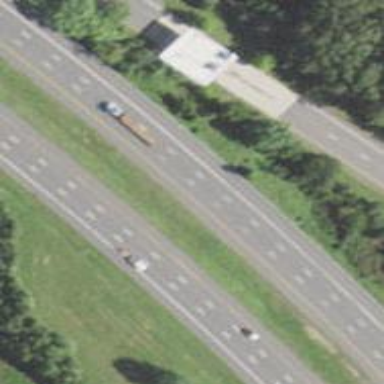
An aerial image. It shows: Asphalt motorway.